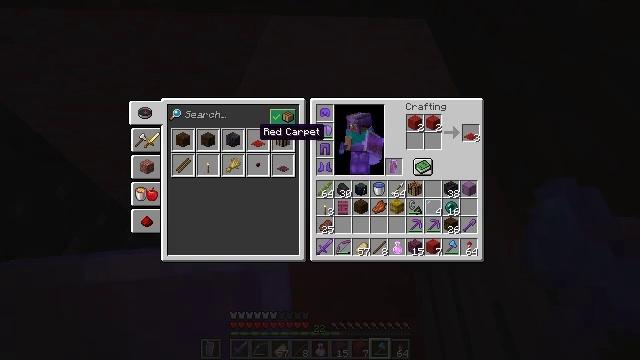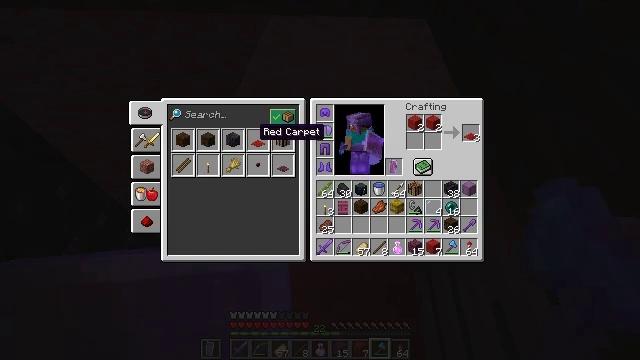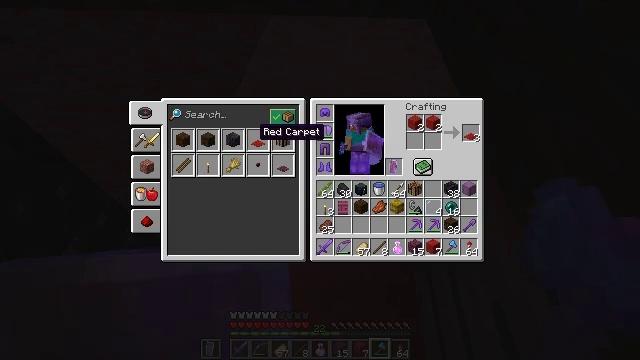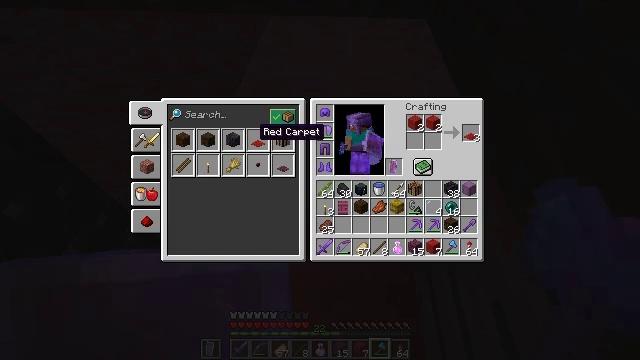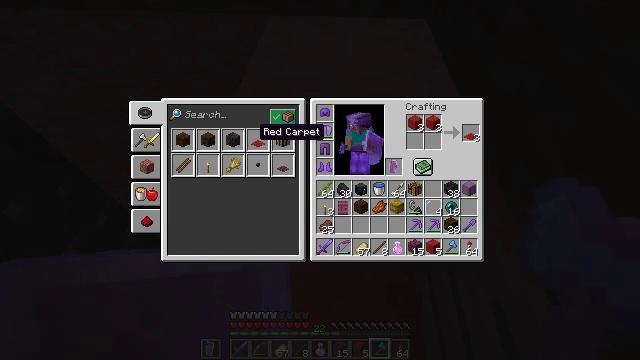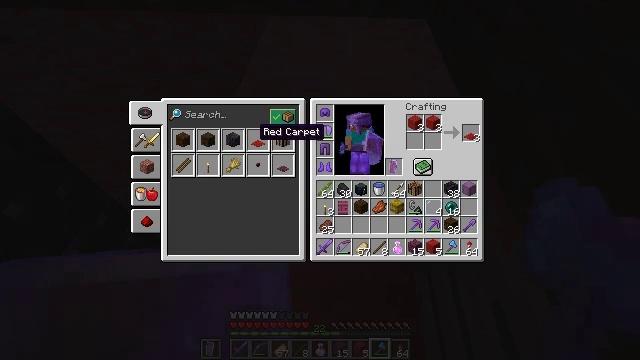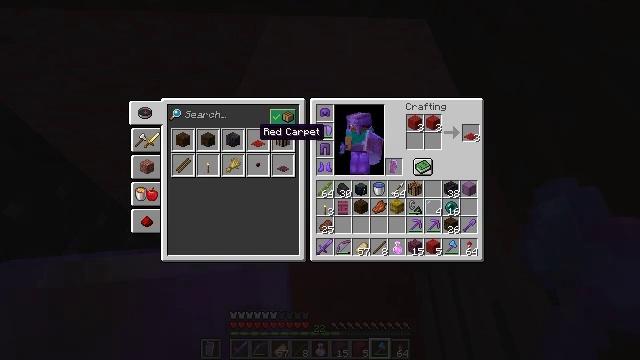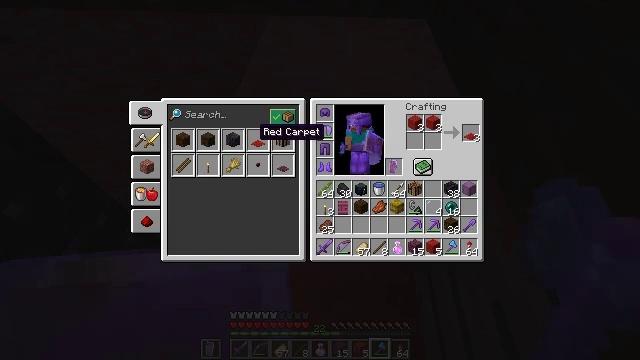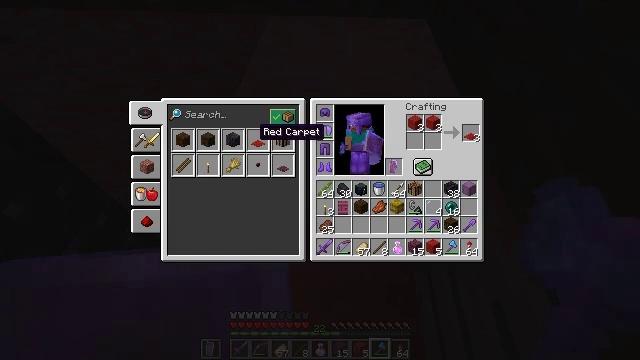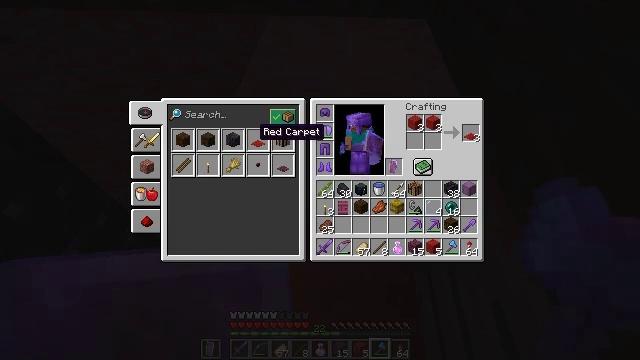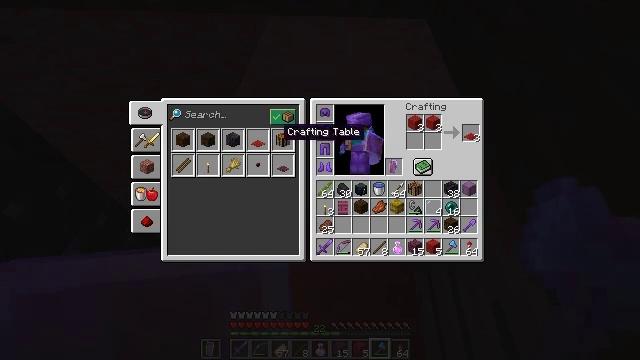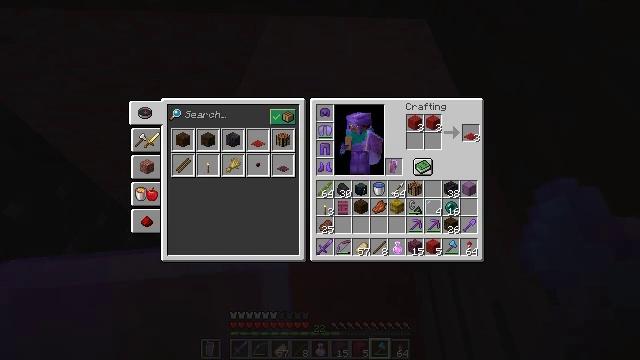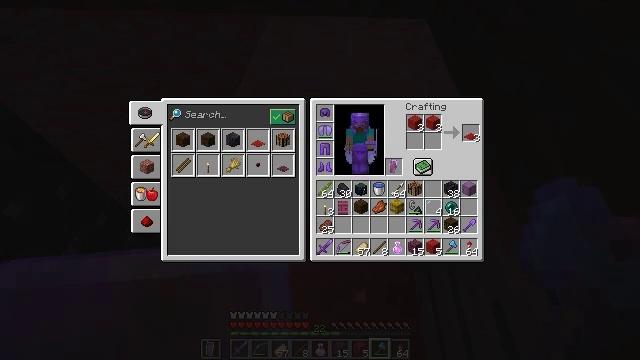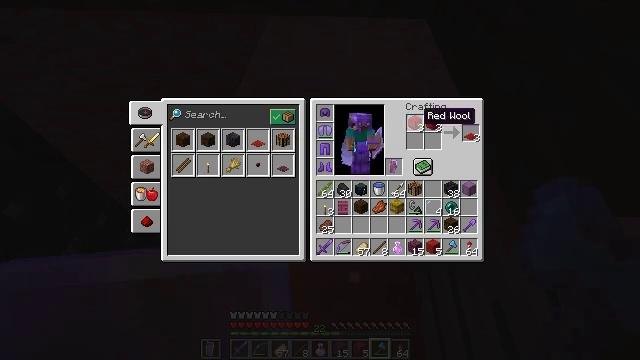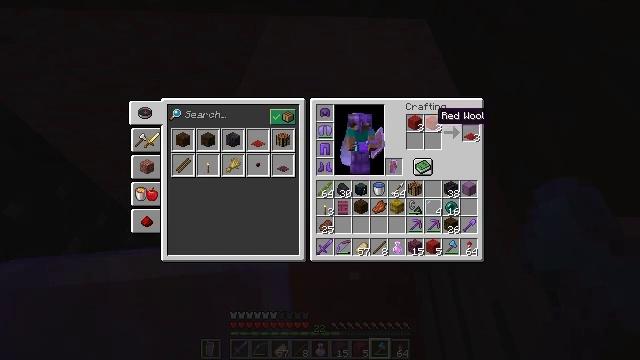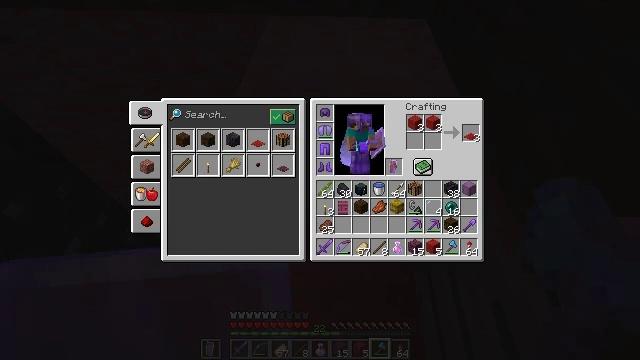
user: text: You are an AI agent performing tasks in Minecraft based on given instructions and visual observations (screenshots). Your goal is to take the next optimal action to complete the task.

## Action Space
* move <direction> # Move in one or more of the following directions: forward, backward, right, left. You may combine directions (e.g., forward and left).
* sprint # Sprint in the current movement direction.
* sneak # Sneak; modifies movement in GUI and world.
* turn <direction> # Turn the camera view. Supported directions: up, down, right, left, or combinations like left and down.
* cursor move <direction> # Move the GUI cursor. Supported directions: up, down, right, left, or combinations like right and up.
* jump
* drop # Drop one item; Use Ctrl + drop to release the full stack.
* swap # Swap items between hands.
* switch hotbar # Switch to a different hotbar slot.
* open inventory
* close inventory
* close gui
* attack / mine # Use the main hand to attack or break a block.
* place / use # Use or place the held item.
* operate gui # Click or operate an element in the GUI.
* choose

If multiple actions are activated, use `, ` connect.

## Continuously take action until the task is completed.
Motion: motion action
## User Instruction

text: craft item red carpet
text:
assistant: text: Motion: no_op
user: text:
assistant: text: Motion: no_op
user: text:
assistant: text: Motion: no_op
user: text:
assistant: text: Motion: no_op
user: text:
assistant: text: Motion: no_op
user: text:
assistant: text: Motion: no_op
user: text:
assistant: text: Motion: no_op
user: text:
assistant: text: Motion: no_op
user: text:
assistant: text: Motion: no_op
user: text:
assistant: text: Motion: turn right
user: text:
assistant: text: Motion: turn right
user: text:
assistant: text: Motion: turn right and up
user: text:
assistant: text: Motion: turn right
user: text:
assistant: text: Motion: turn right
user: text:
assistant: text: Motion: turn right
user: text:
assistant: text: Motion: sneak, turn right
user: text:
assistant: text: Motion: sneak, turn right
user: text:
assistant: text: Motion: sneak, turn right
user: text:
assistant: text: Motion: sneak
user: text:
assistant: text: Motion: sneak
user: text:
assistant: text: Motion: sneak
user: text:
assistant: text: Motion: sneak
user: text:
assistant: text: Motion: sneak
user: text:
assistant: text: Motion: sneak
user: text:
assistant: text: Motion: sneak
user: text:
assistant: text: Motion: sneak
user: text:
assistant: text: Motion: sneak
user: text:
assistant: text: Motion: sneak
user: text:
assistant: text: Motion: sneak
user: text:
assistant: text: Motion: sneak